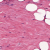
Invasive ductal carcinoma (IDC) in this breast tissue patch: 0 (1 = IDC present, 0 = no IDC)